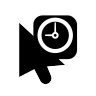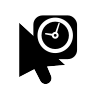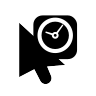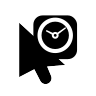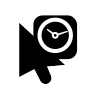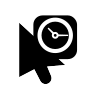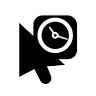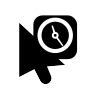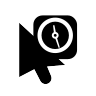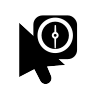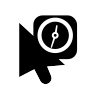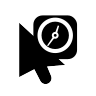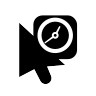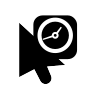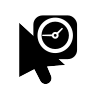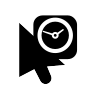
Cursor type: progress
OS/theme: linux-xcursor-pro
Variant: black